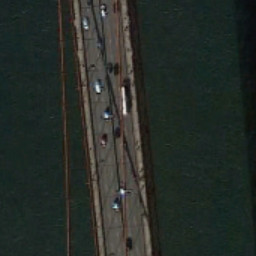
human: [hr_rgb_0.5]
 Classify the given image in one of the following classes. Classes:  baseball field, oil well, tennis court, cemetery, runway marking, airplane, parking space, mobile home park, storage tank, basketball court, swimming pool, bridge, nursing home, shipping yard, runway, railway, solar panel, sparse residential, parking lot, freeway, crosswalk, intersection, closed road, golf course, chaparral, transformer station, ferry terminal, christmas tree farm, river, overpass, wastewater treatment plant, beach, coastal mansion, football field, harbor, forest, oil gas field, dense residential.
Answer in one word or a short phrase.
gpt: bridge